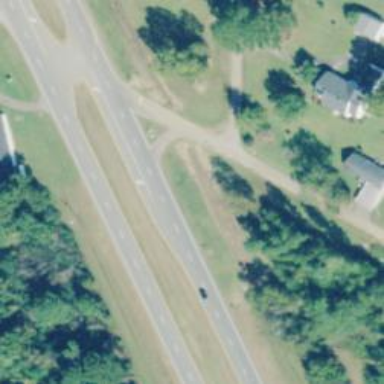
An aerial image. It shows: Trunk link road with asphalt surface.